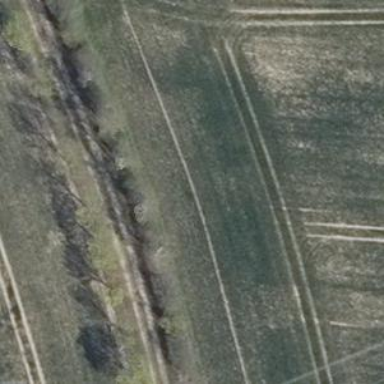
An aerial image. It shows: Row of trees in natural setting.